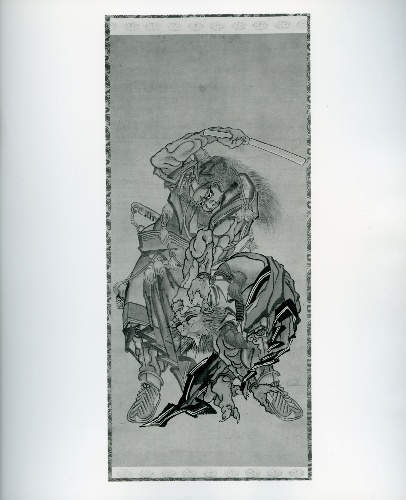
Artist: Katsushika Hokusai
Artist bio: Japanese, Tokyo (Edo) 1760–1849 Tokyo (Edo)
Date: dated 1790
Object type: Hanging scroll
Classification: Paintings
Medium: Hanging scroll; ink and color on silk
Culture: Japan
Period: Edo period (1615–1868)
Dimensions: 12 3/4 x 22 1/2 in. (32.4 x 57.2 cm)
Department: Asian Art
Credit line: Charles Stewart Smith Collection, Gift of Mrs. Charles Stewart Smith, Charles Stewart Smith Jr., and Howard Caswell Smith, in memory of Charles Stewart Smith, 1914
Accession year: 1914
Repository: Metropolitan Museum of Art, New York, NY